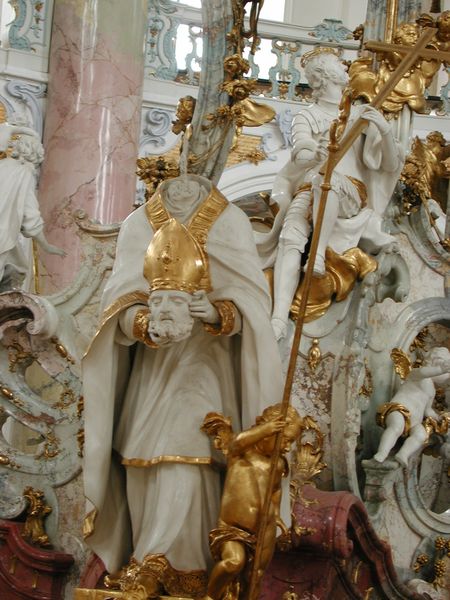
Titel: Wallfahrtskirche Vierzehnheiligen
Künstler: Balthasar Neumann
Standort: Vierzehnheiligen, St. Mariä Himmelfahrt (EU - D - Bayern)
Schlagwörter: kopf, mann, umhang, weiß, fenster, hut, licht, marmor, säule, säulen, rot, zaun, haube, bart, barock, geköpft, johannes, mord, kirche, gewand, gold, gotik, rosa, engel, putto, stab, romantik, bischof, könig, papst, detail, dekor, ornamente, stuck, plastik, fugen, porzellan, kreuz, balustrade, dom, ritter, skulpturen, pfarrer, voluten, priester, heiliger, speer, putten, putti, petrus, kopflos, kostbar, rocaille, denis, ornamen, fenstert